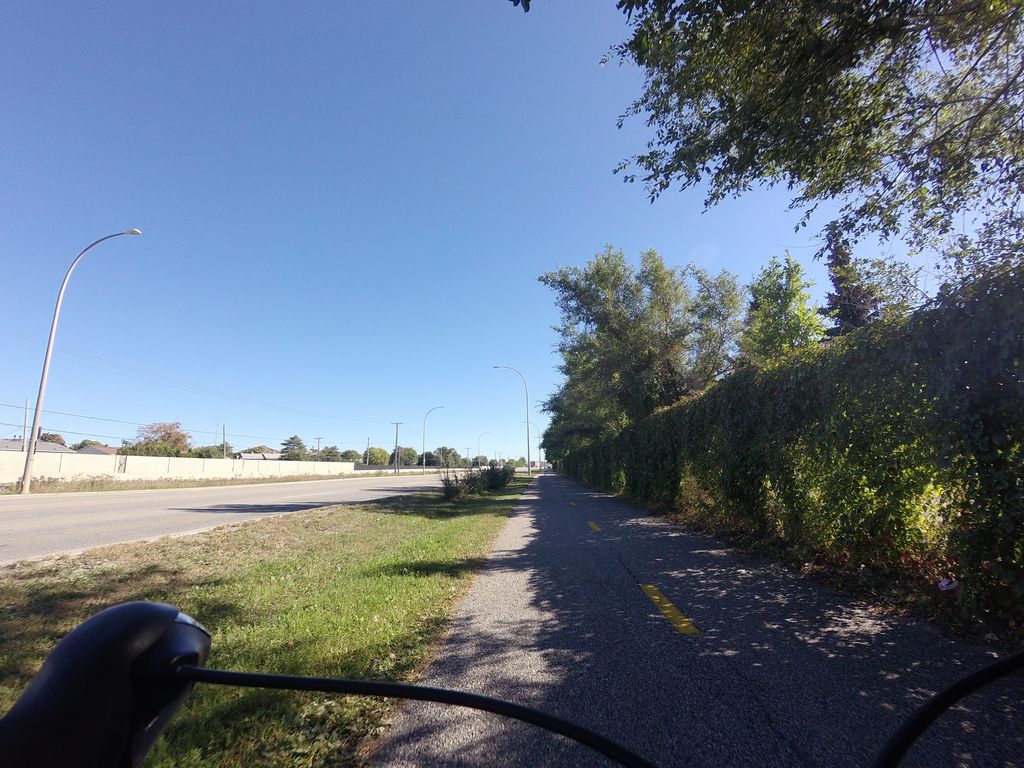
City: ottawa-gatineau